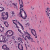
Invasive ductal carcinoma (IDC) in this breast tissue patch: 1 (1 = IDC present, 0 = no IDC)